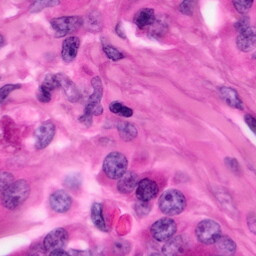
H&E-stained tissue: Pancreatic